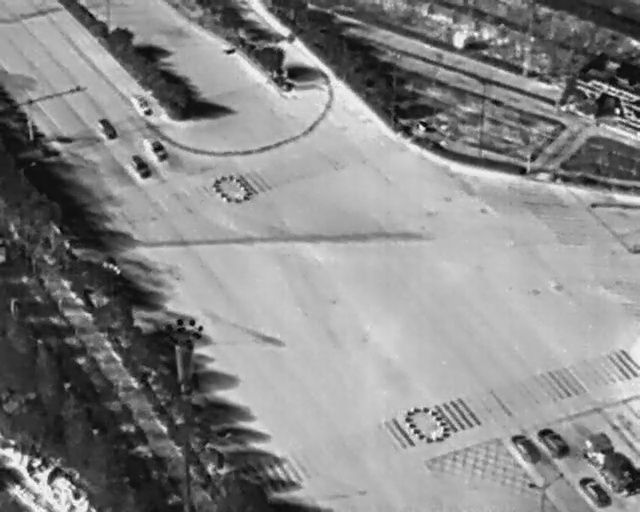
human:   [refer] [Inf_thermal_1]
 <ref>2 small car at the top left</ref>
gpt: <box>[[14, 24, 18, 25, 150], [22, 28, 26, 30, 147]]</box>

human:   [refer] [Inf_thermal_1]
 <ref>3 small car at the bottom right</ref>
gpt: <box>[[79, 85, 85, 88, 140], [83, 84, 89, 88, 137], [90, 94, 95, 97, 141]]</box>